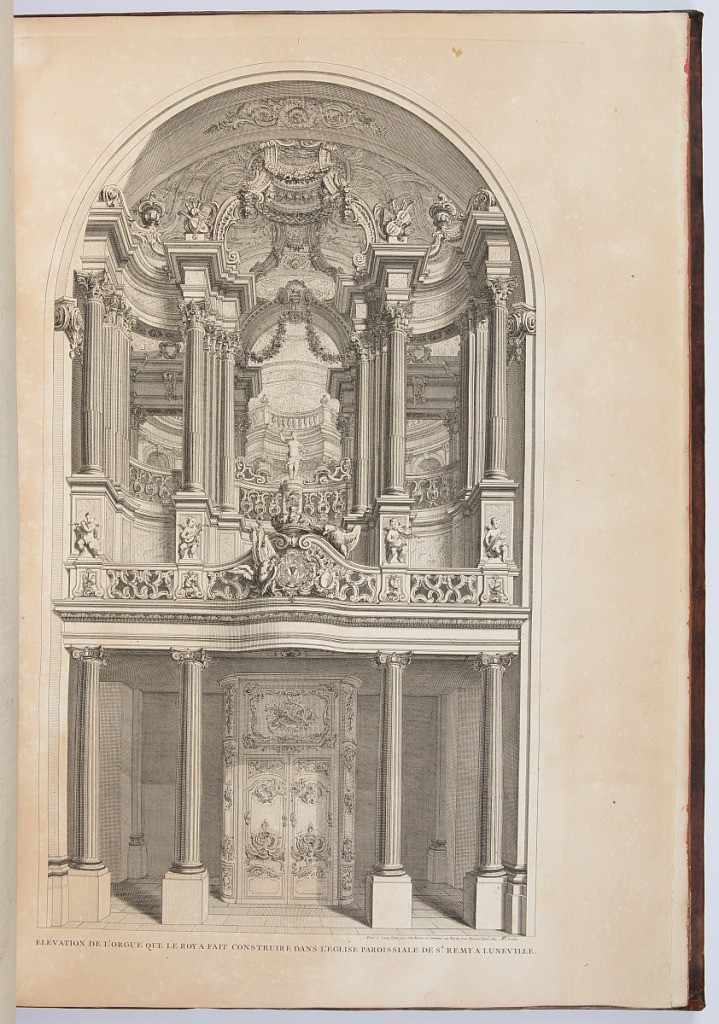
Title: ELEVATION DE L'ORGUE QUE LE ROY A FAIT CONSTRUIRE DANS L'EGLISE PAROISSIALE DE ST. REMY A LUNEVILLE.
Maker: Emmanuel Héré de Corny, French, 1705–1763
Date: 1753
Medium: Engraving and etching
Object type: Bound print
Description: Elevation of the organ in the Church of St. Remy in Lunéville. The organ is richly decorated with music-playing putti, eagles, garlands, fluted columns, and trophies.